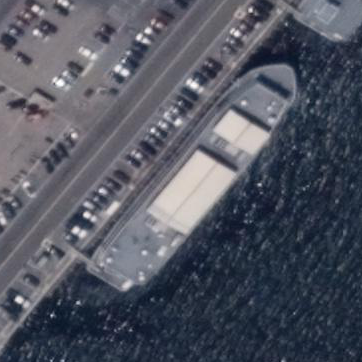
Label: civil